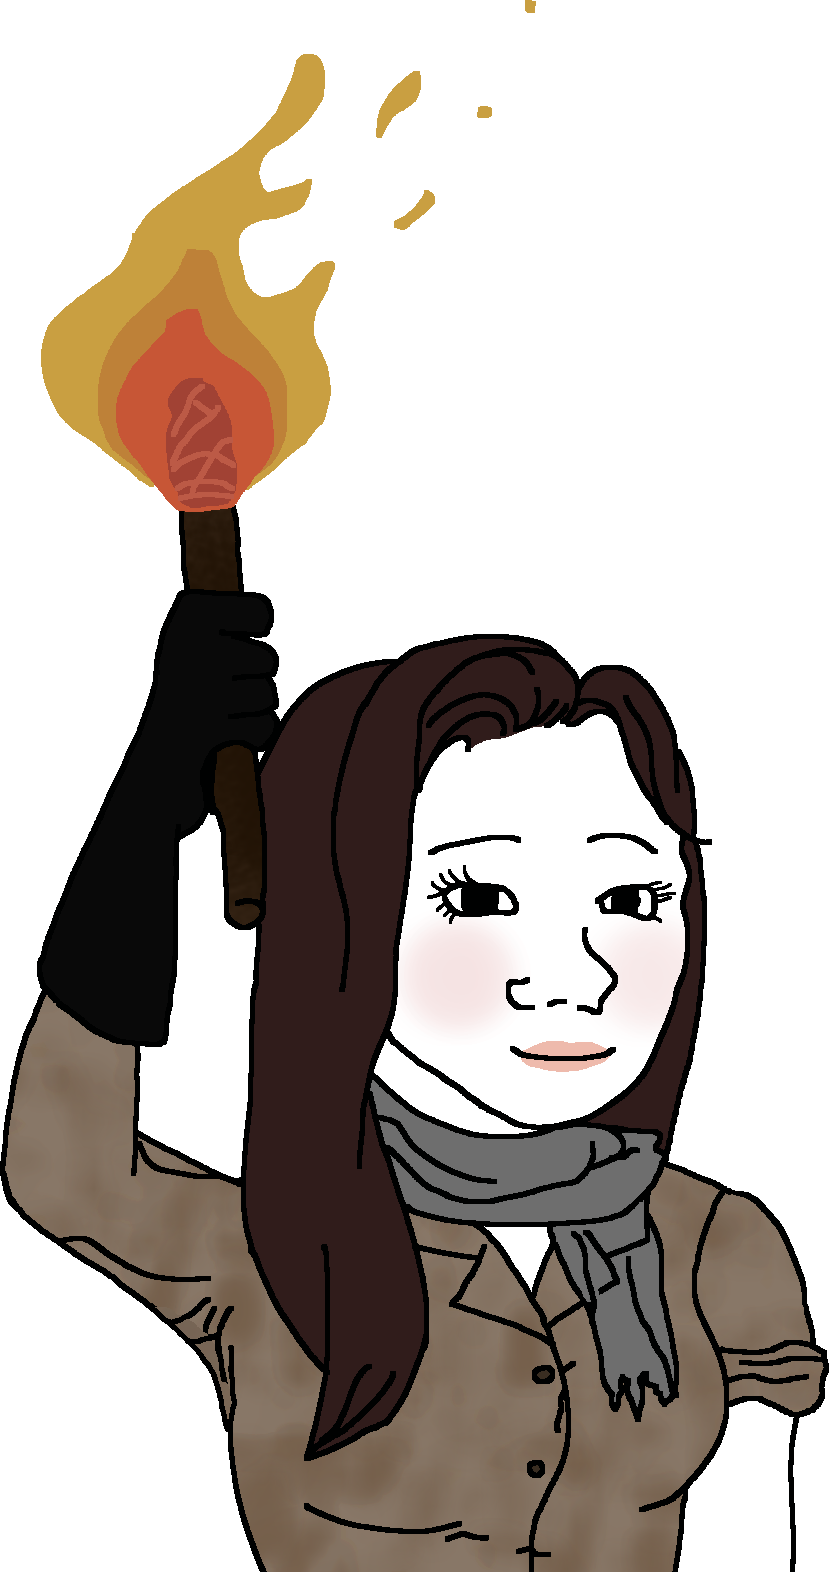
Label: 5_Trad_Wife